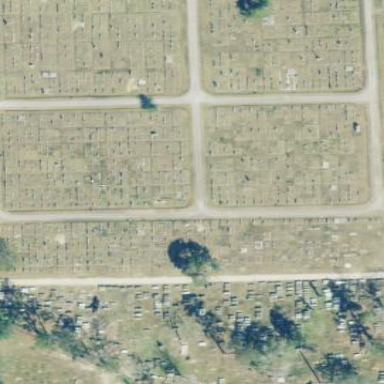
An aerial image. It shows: Cemetery.